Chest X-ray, PA view. Patient: 40 years old, sex M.
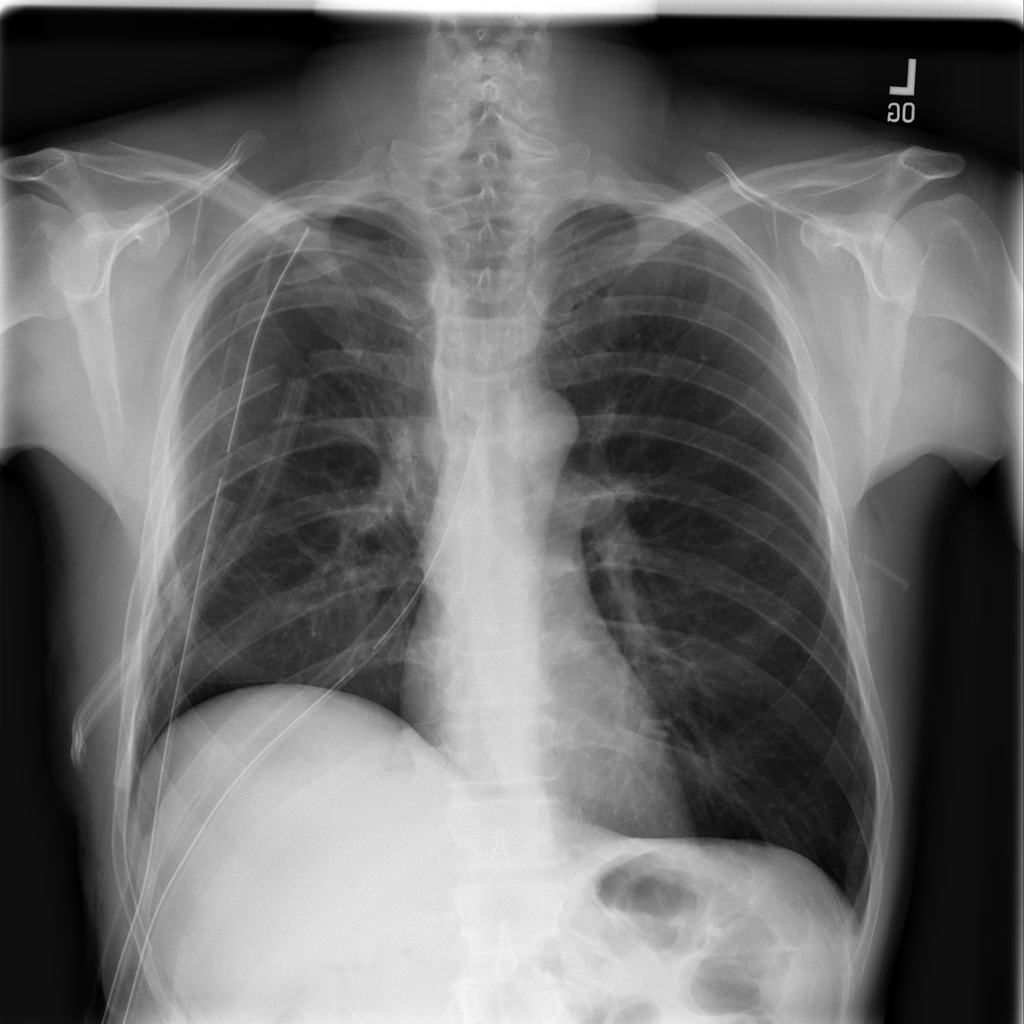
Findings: Pneumothorax